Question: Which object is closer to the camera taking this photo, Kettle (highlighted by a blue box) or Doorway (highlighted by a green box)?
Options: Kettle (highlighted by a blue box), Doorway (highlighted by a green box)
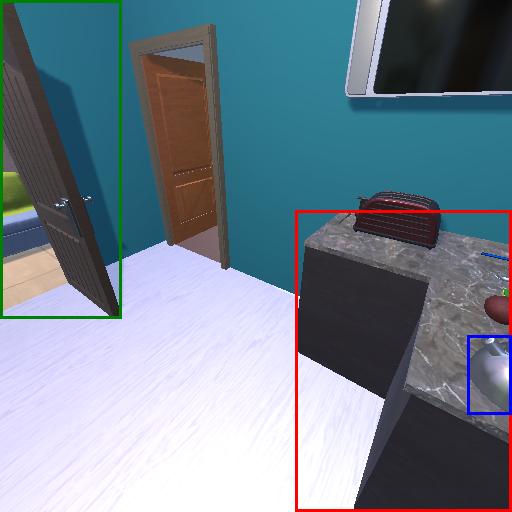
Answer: Kettle (highlighted by a blue box)